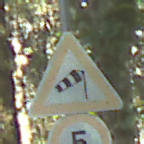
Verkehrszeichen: SeitenwindVonRechts
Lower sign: Geschwindigkeit5
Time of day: Midday
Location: Outdoor (Nature)
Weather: Clear
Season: NotSpecified
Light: Natural